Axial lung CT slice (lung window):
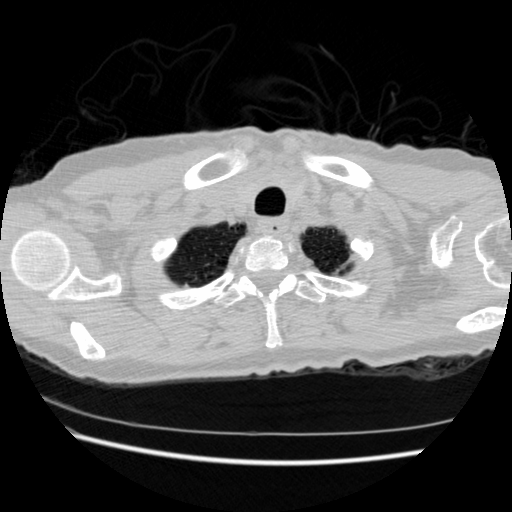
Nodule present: no